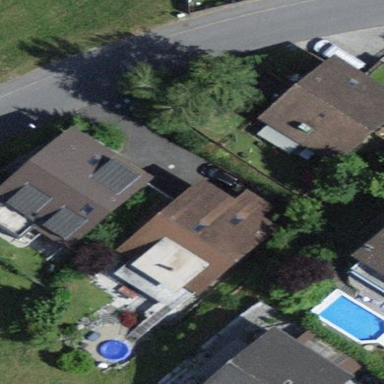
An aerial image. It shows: Building with gabled roof oriented across.